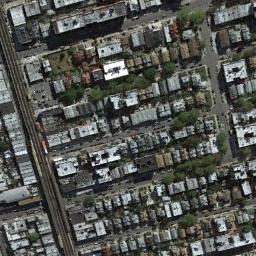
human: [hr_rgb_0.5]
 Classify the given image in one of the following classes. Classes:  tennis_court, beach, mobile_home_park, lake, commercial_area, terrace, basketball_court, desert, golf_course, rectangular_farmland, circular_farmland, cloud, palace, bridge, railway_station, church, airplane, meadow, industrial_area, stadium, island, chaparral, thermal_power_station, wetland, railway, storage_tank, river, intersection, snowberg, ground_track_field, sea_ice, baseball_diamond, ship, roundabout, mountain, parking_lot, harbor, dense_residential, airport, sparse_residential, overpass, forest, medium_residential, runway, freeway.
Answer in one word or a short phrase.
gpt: dense_residential